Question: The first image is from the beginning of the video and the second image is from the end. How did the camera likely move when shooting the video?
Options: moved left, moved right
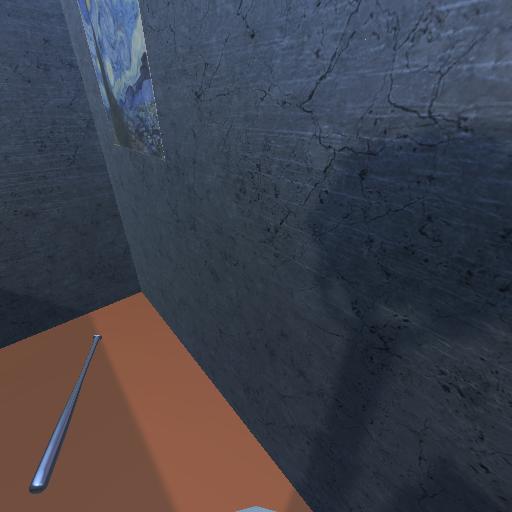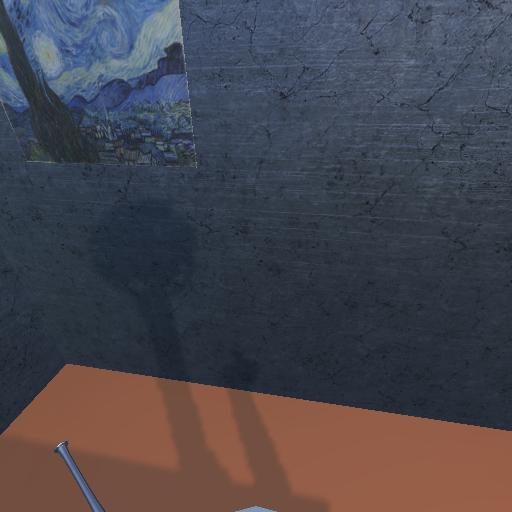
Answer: moved left